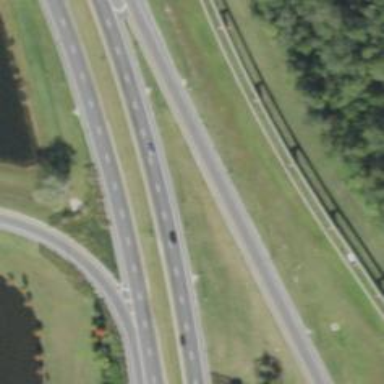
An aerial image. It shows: View of motorway.